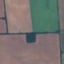
Land use / land cover: AnnualCrop